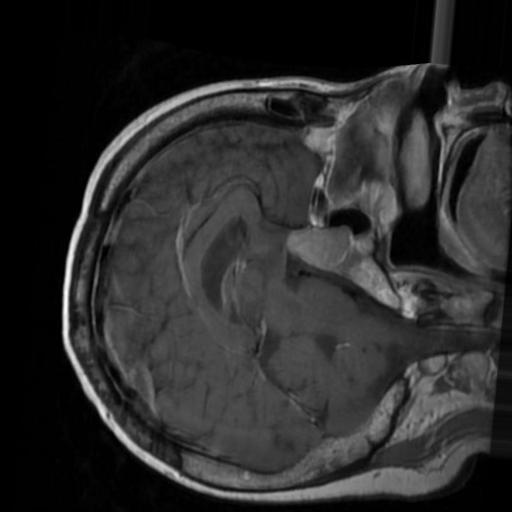
Label: brain_tumor